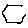
Label: hexagon